Question: What is the value of this measurement?
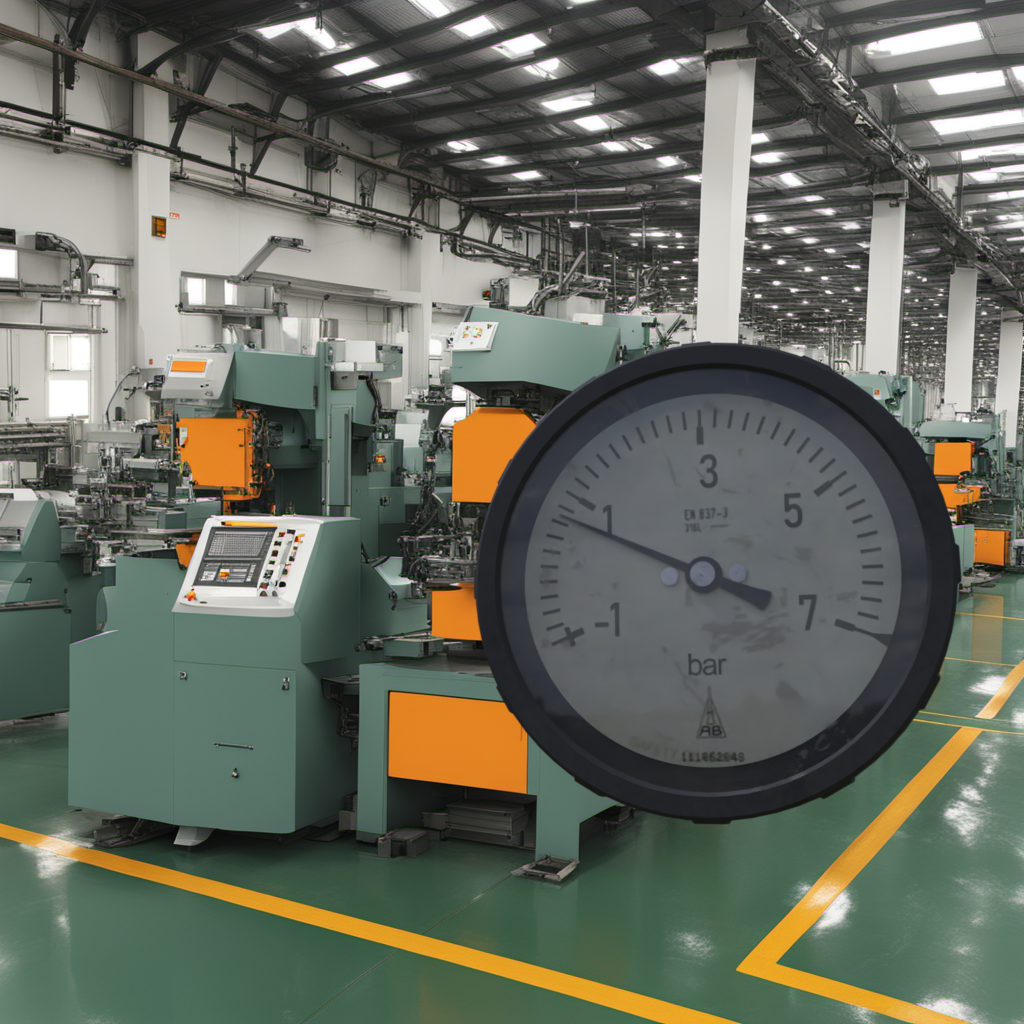
Answer: The result is 0.73
Question: What is the range of the measurement shown in the image?
Answer: The range is from -1 to 7
Question: What is the minimum and maximum value range of this measurement?
Answer: The minimum value is -1 and the maximum value is 7